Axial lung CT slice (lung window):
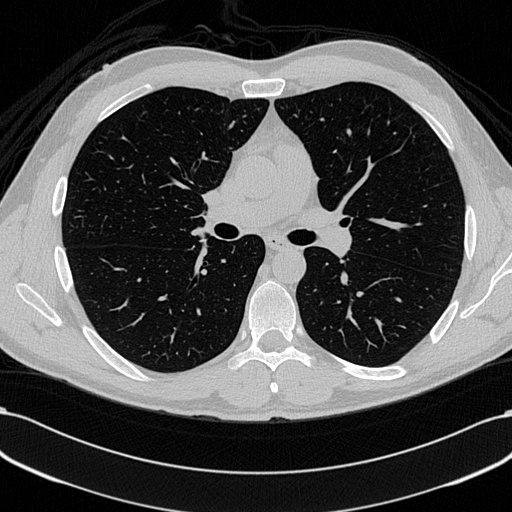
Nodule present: no